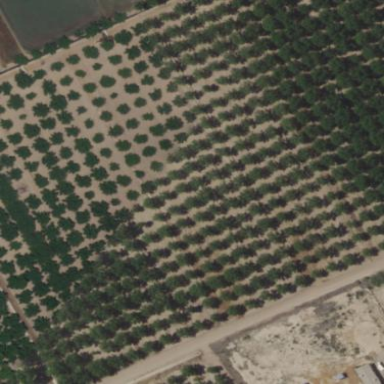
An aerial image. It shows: Orchard.